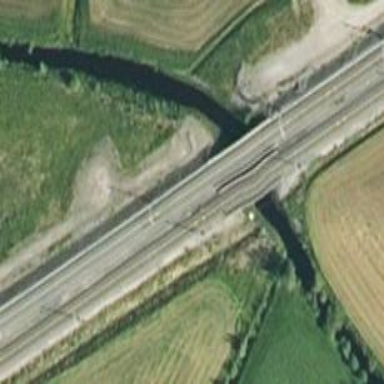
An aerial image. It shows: Bridge carrying railway with continuous electrified contact lines.